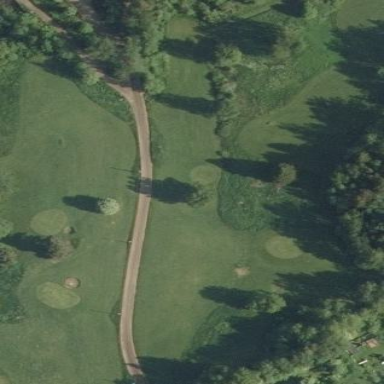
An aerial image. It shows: Golf course surrounded by greenery.